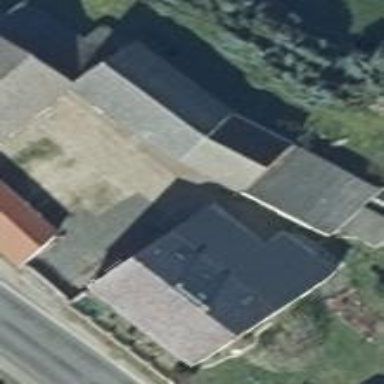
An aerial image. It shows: Building with flat dark grey roof.